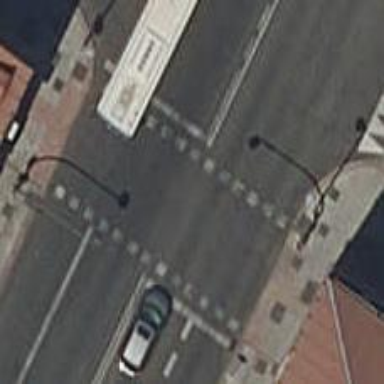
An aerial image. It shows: Road with traffic signals.